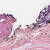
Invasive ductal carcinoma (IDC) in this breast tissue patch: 0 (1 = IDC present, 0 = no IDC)